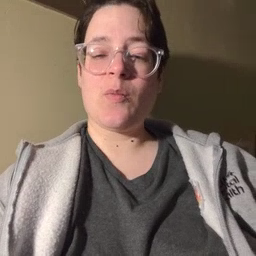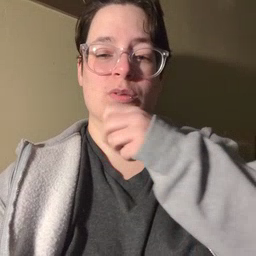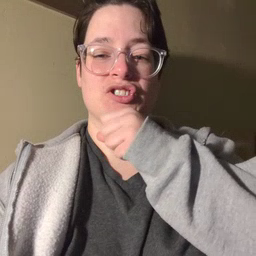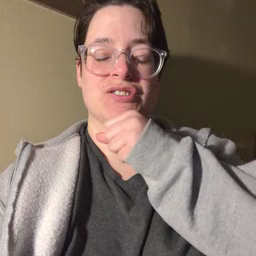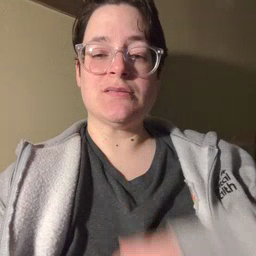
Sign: orange